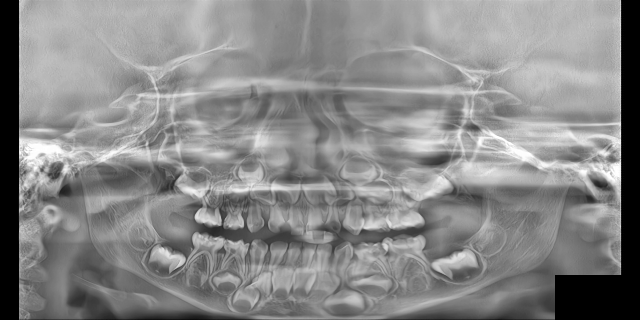
adult